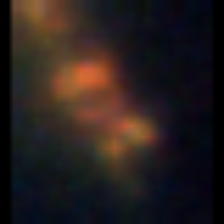
Taxon: Diatom_aggregate
Group: Diatoms